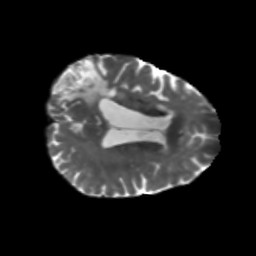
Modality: T2w
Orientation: axial
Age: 68
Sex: female
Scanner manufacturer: siemens
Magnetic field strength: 3 T
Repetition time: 5.25 s
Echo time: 0.08 s